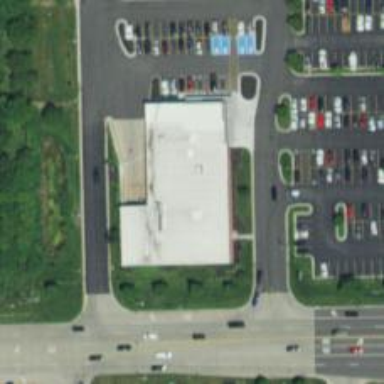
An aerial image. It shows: Supermarket.